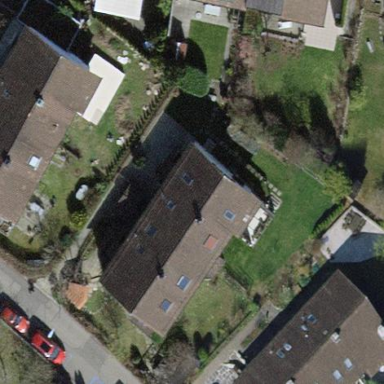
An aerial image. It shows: Semi-detached house with gabled roof.